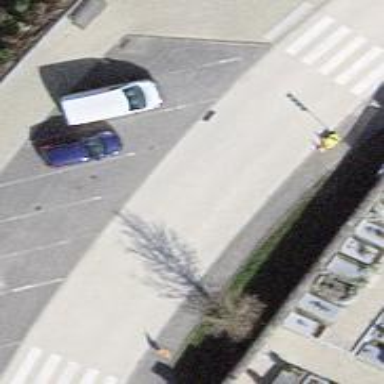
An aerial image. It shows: Table-style traffic calming feature.